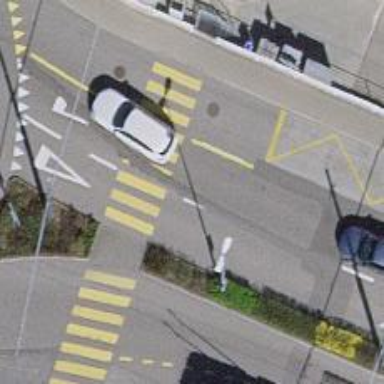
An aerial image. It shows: Secondary road with asphalt surface and trolley wire.